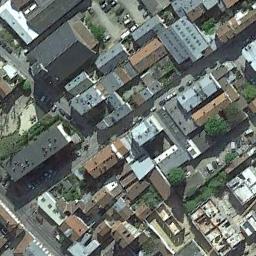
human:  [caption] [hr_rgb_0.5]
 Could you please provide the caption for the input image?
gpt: A dense residential area has lots of houses of different sizes and a road goes through the residential area .

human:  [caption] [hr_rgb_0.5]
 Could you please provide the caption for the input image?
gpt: There are many roads in densely populated areas and densely arranged houses and trees of different sizes and shapes .

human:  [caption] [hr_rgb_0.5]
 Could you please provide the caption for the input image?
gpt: The dense residential is next to the road with some cars .

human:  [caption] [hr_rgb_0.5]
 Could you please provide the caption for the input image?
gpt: Residential houses vary in size .

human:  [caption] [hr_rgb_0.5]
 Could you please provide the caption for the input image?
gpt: A dense residential area with some houses with rather blue roofs .